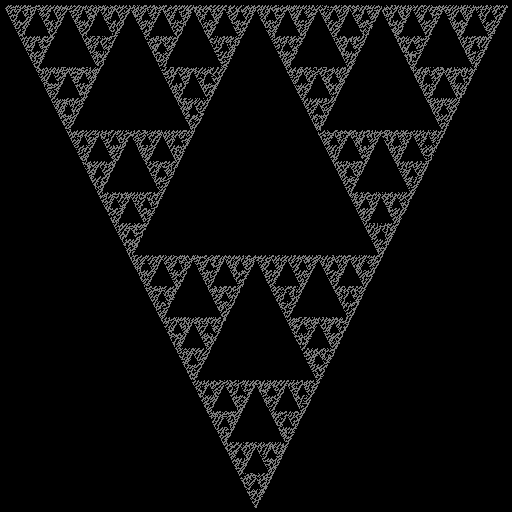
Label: sierpinski_gasket